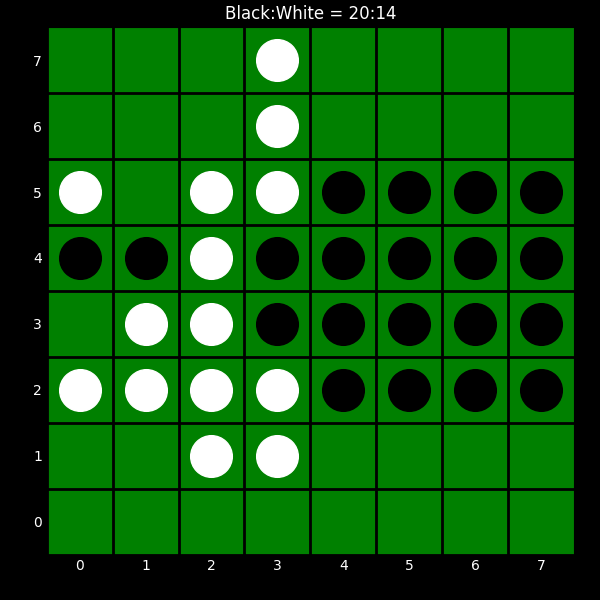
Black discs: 20
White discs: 14